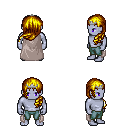
a pixel art fantasy rpg character, male body template, dark elf, purple skin, gray cape, teal pants, blonde left-swept hairstyle, silver tiara, four views (front, back, left, right), 2x2 character sprite sheet, small pixel art, hard edges, no anti-aliasing